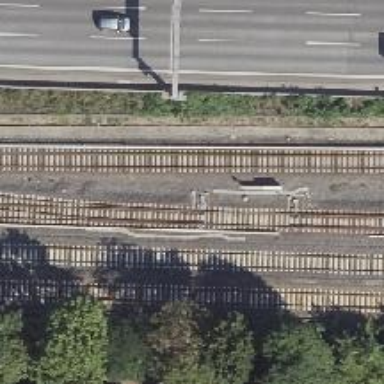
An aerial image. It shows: Light rail railway line with electrified rails.